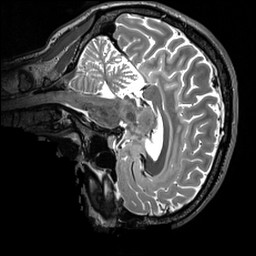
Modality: T2w
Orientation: sagittal
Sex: male